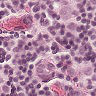
Metastatic tissue present: yes